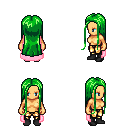
a pixel art fantasy rpg character, female body template, human, tanned skin, pink cape, gold greaves, green extra-long hairstyle, black shoes, four views (front, back, left, right), 2x2 character sprite sheet, small pixel art, hard edges, no anti-aliasing